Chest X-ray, PA view. Patient: 63 years old, sex F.
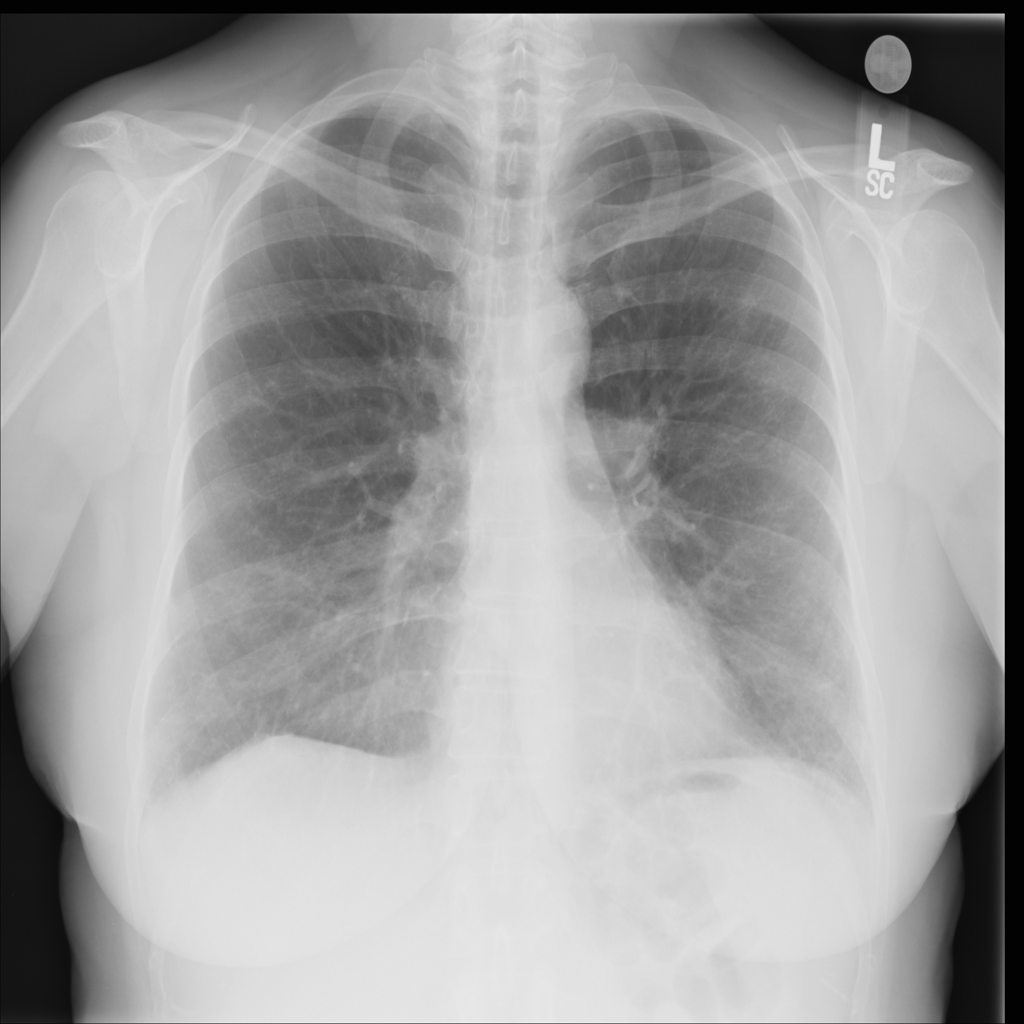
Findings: No Finding